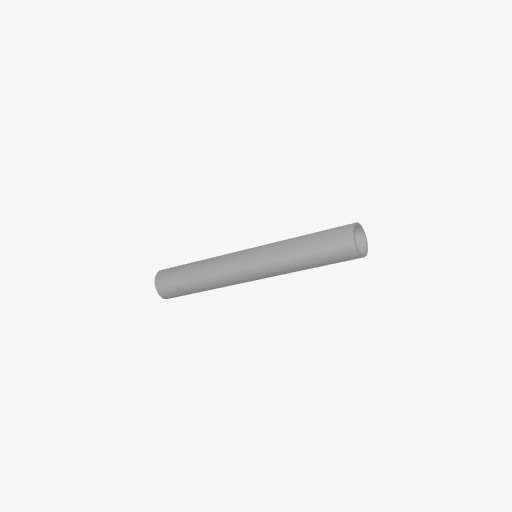
Part: AluminumTube12ID14OD100